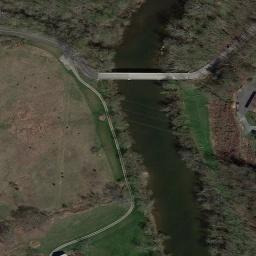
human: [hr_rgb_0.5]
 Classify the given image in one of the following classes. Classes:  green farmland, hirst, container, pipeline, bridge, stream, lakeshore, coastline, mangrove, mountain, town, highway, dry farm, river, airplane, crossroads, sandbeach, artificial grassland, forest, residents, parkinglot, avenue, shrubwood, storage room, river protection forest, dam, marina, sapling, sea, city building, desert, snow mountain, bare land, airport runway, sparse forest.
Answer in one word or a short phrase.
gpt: river